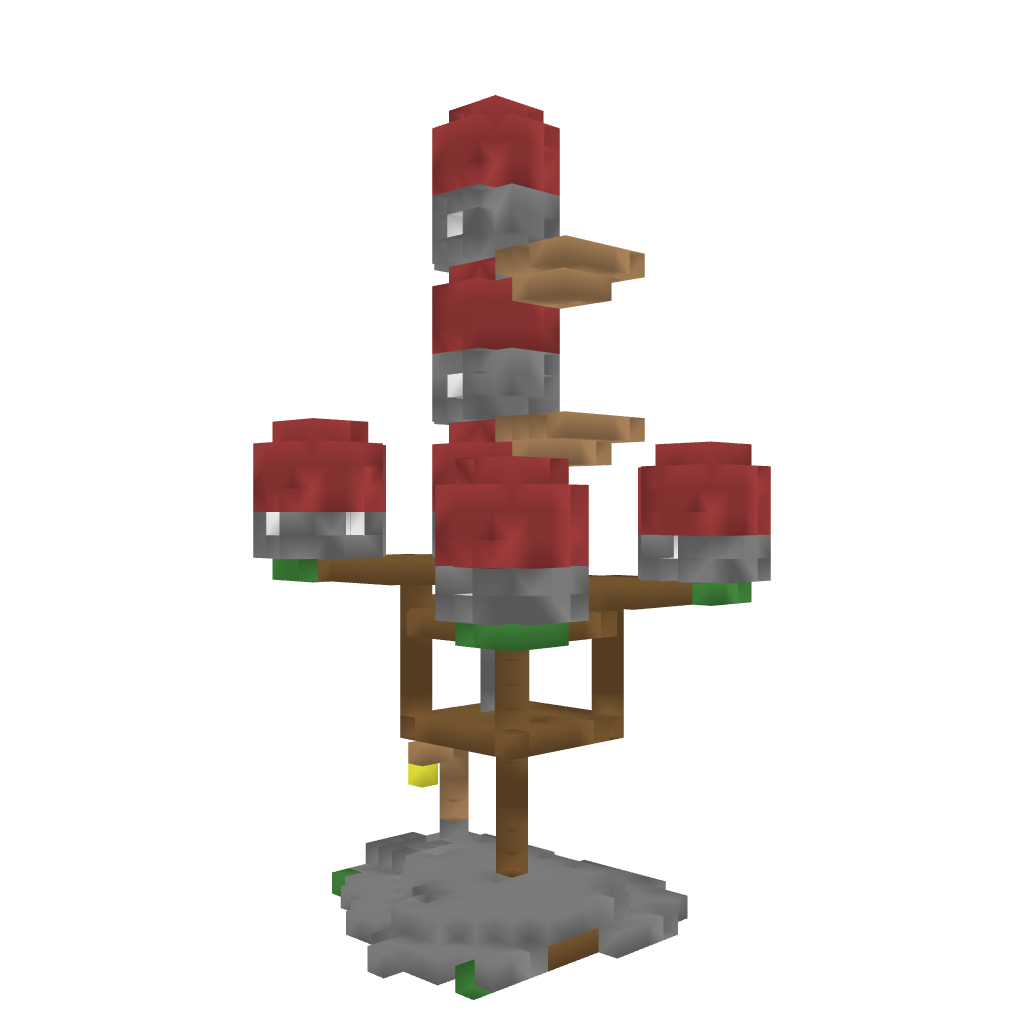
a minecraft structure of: Shroom Settlement bad low quality